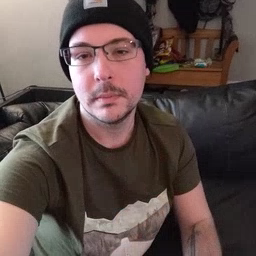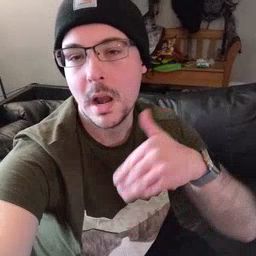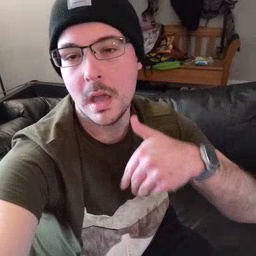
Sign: night